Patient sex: F
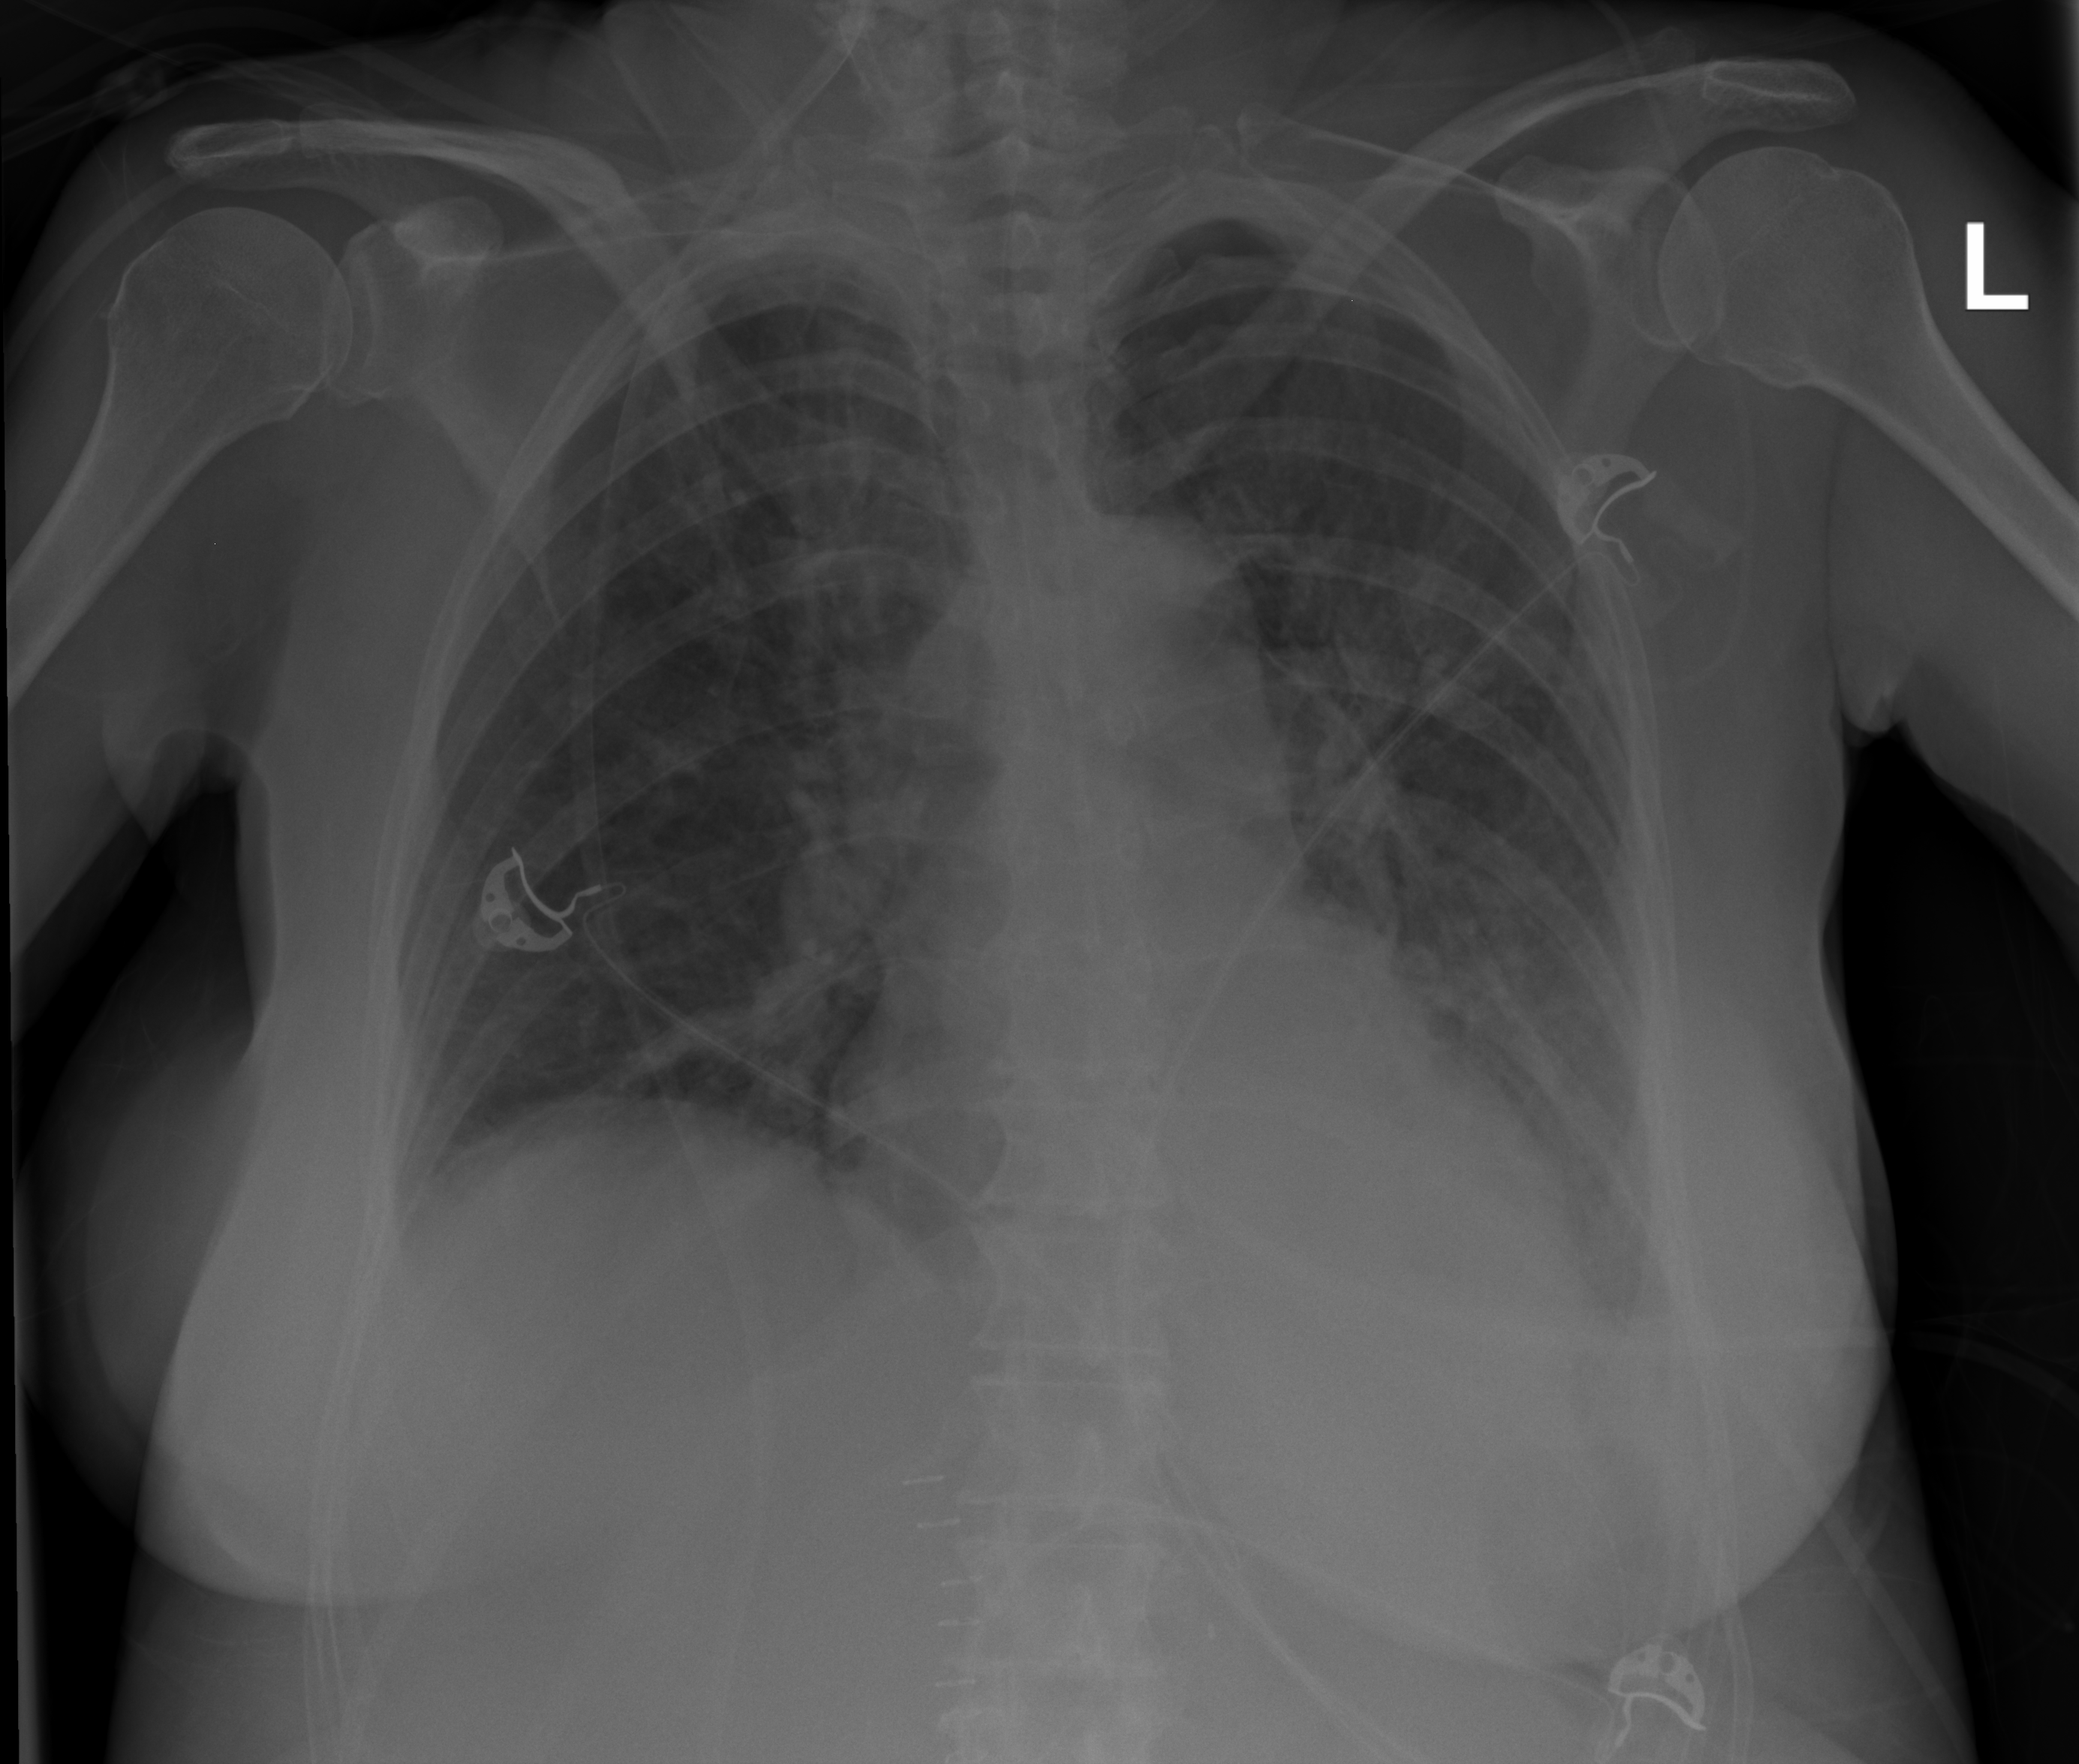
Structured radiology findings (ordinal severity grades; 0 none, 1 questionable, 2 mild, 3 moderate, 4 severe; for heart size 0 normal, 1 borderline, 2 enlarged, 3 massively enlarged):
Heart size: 0
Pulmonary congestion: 0
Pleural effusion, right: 2
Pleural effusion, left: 2
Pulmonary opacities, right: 0
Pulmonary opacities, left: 0
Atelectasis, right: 2
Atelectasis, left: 2